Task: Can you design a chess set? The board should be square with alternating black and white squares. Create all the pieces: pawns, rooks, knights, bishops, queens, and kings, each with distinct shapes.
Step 3160:
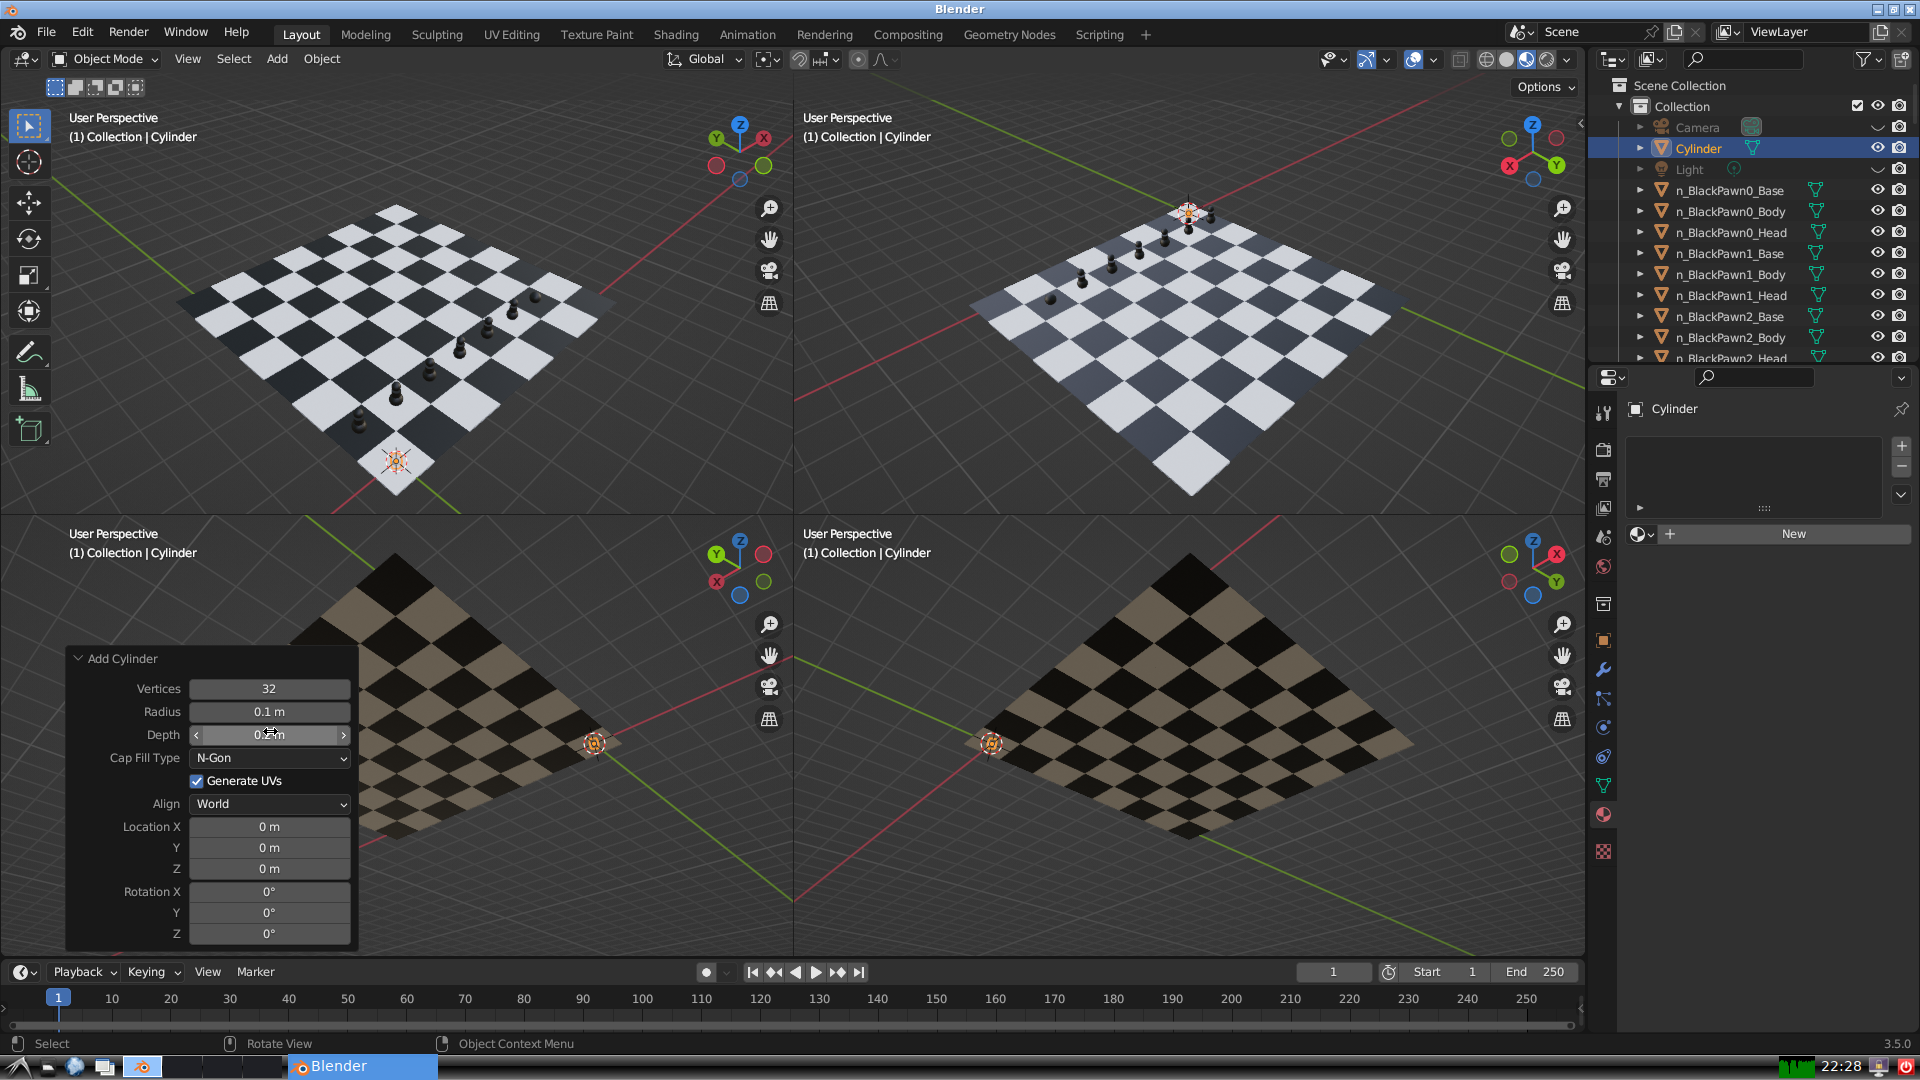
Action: click: no